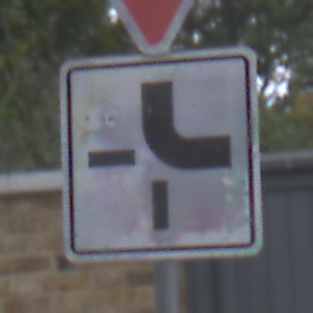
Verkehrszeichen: VerlaufVorfahrtsstrasse4
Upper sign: VorfahrtGewaehren
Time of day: MorningAfternoon
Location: Outdoor (Urban)
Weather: Overcast
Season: NotSpecified
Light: Natural